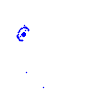
Particle: electron